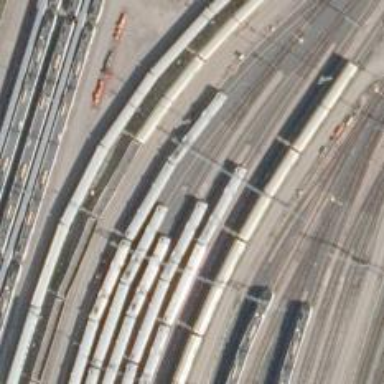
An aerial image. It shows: Railway signal.